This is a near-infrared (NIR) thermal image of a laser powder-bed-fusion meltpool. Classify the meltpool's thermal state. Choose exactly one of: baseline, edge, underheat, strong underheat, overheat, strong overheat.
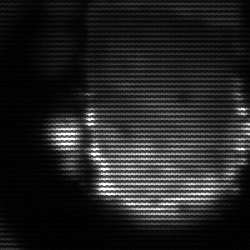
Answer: baseline